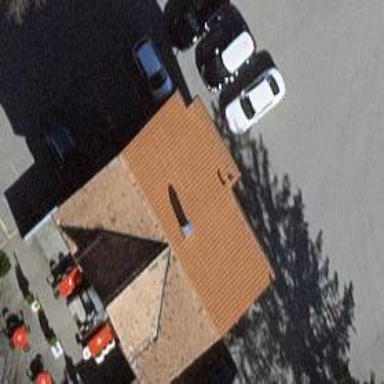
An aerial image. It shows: Restaurant in building.